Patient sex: M
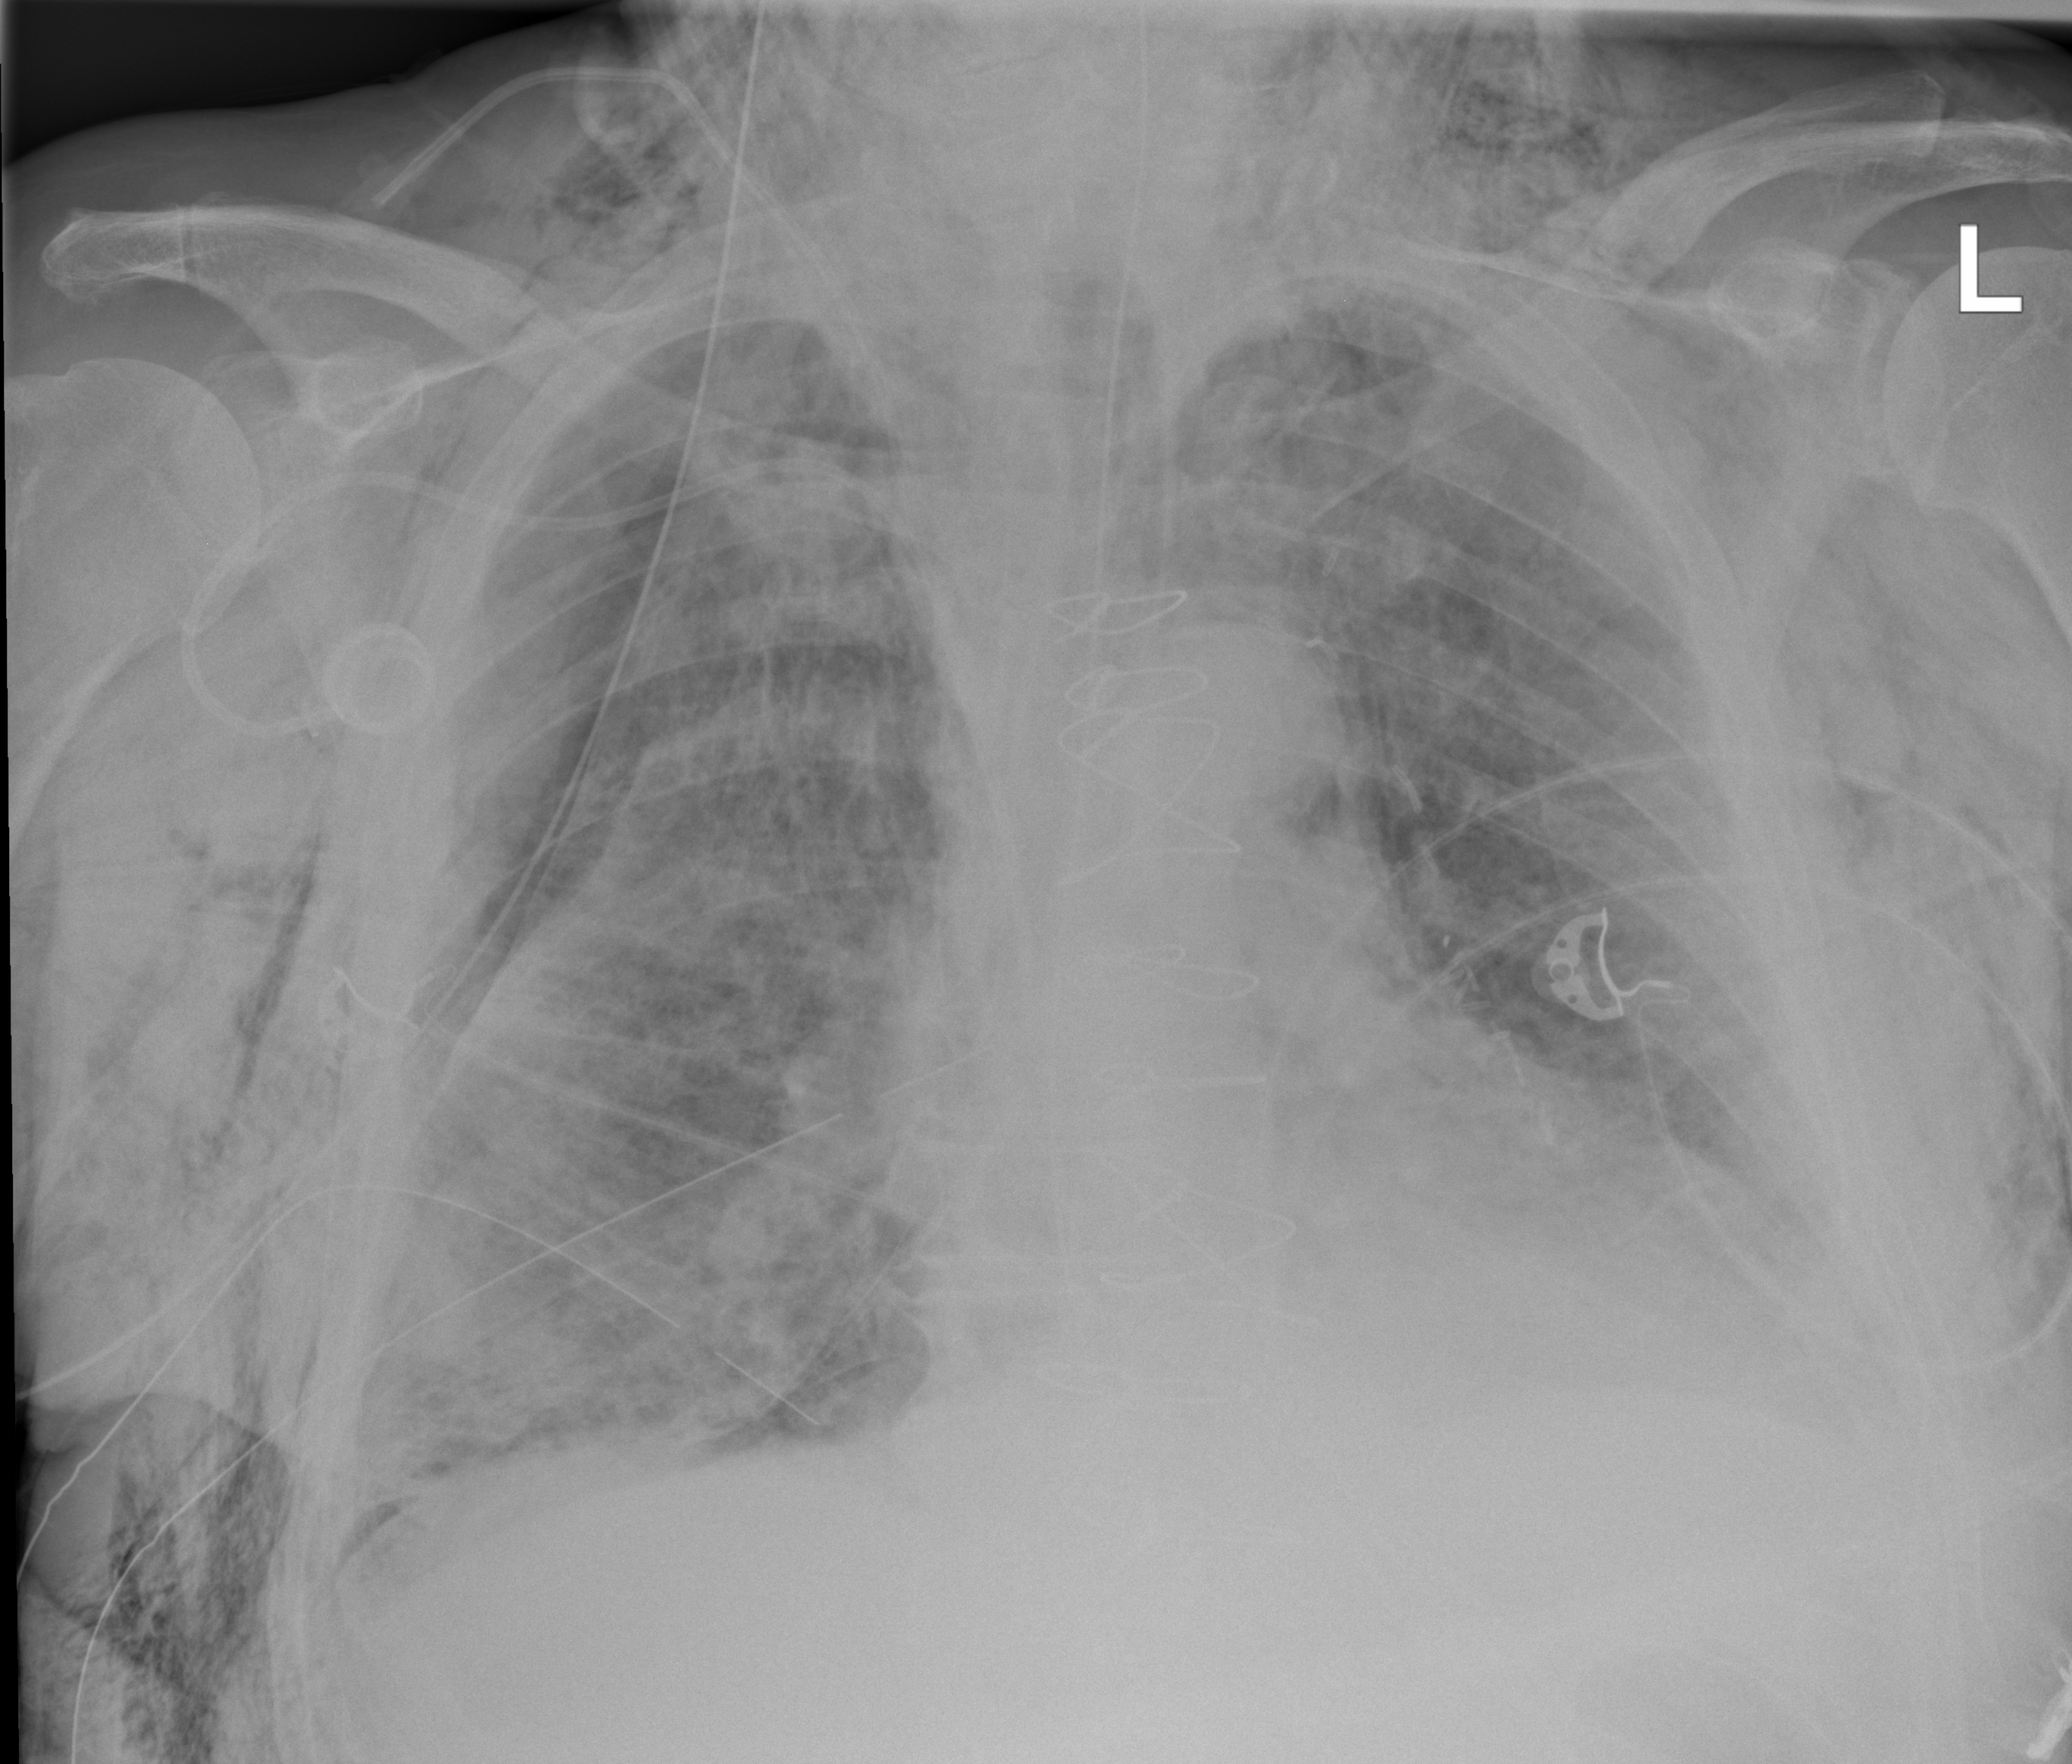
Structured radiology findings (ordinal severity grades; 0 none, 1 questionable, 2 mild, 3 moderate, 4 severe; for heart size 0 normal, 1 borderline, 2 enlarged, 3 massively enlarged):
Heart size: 1
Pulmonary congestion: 1
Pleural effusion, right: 2
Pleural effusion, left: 2
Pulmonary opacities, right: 2
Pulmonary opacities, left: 2
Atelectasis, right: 2
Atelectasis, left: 2